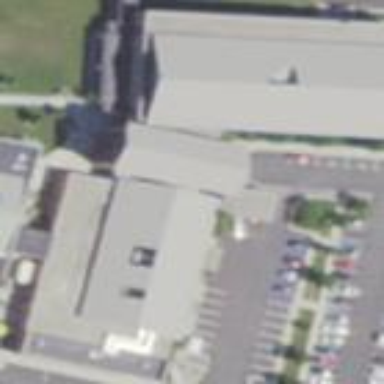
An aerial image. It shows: Clinic building offering healthcare services.